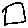
Label: square